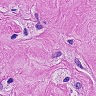
Metastatic tissue present: yes